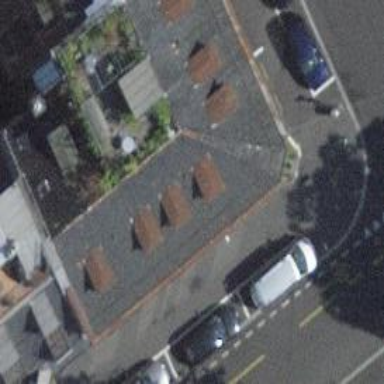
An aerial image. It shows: Furniture shop.